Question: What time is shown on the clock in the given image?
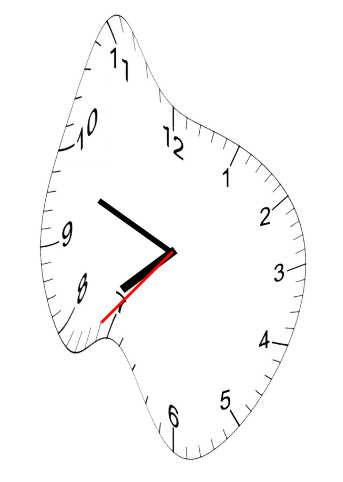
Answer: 07:48:37